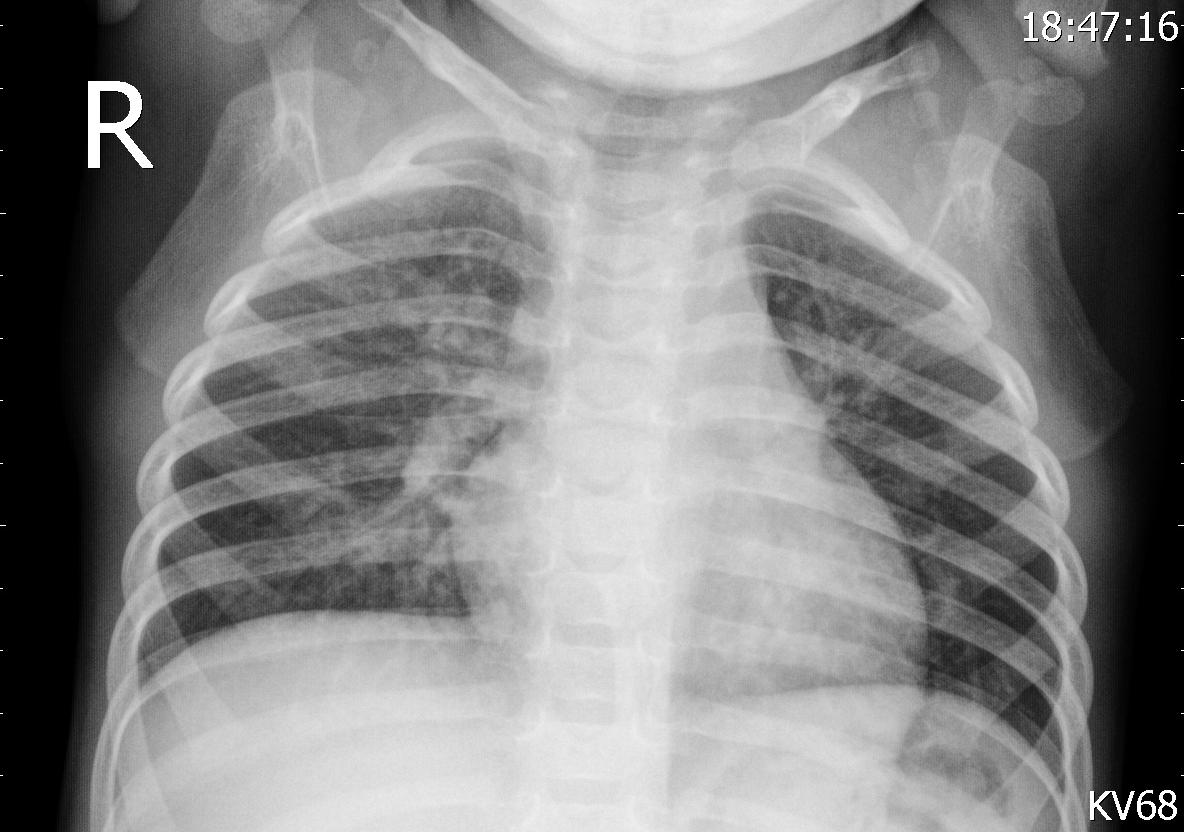
Diagnosis: PNEUMONIA